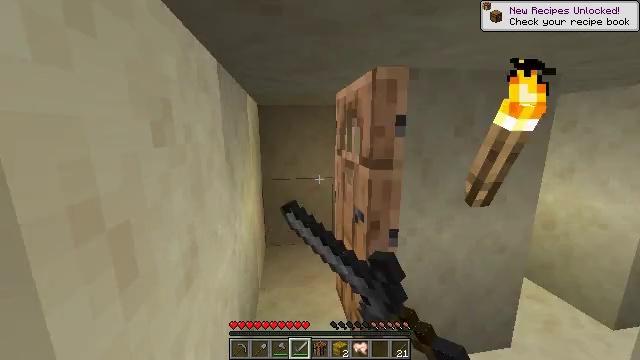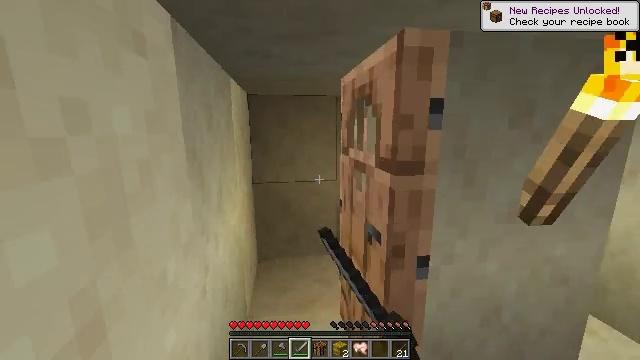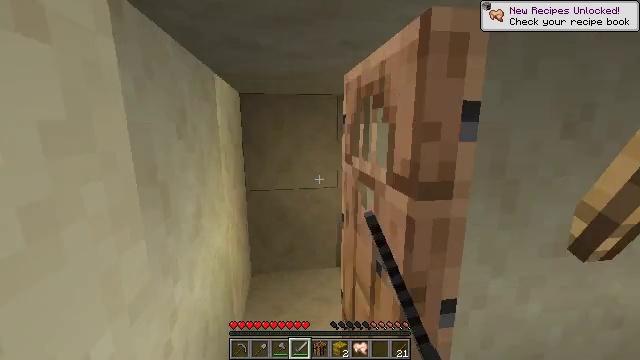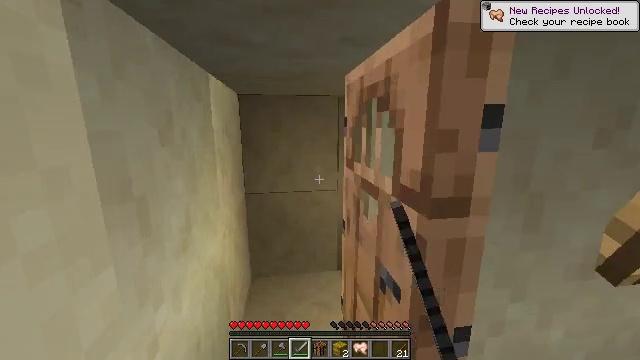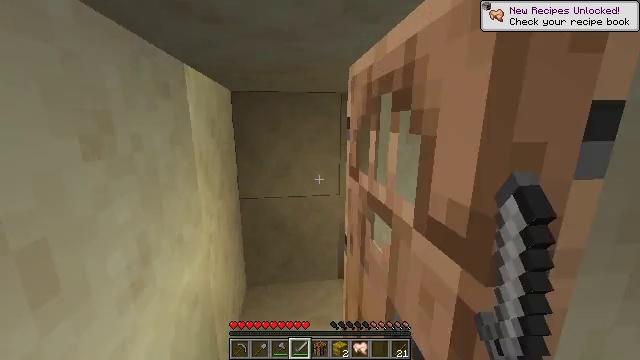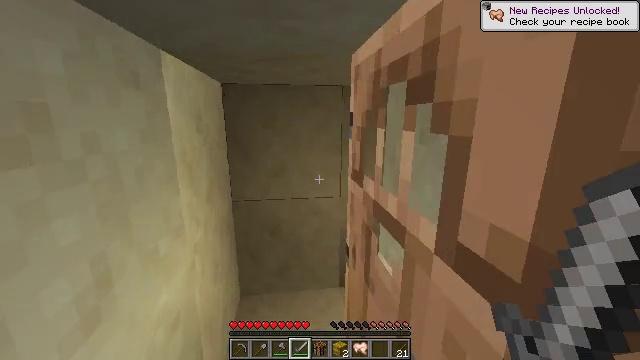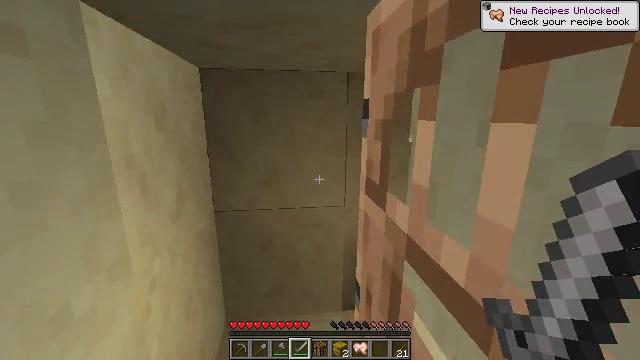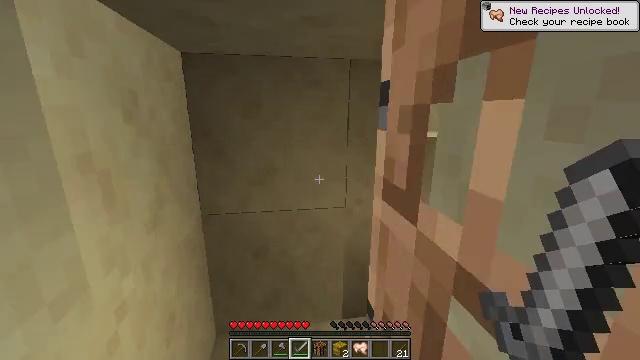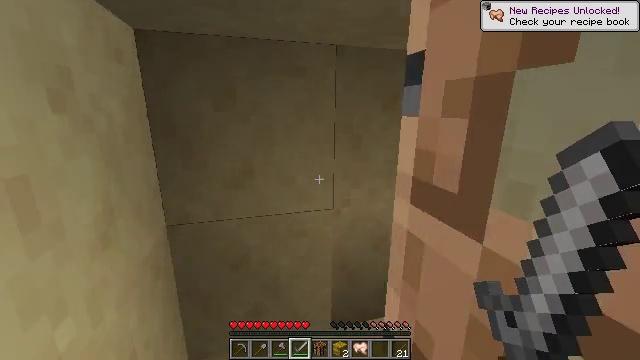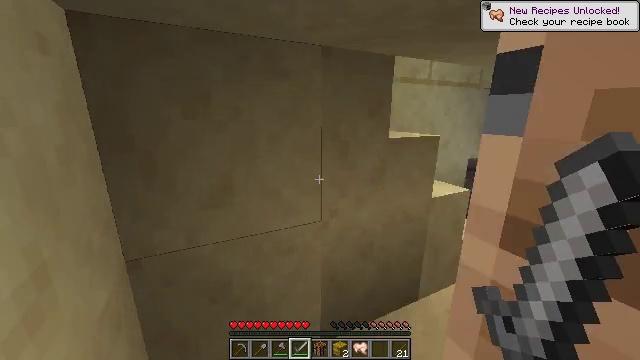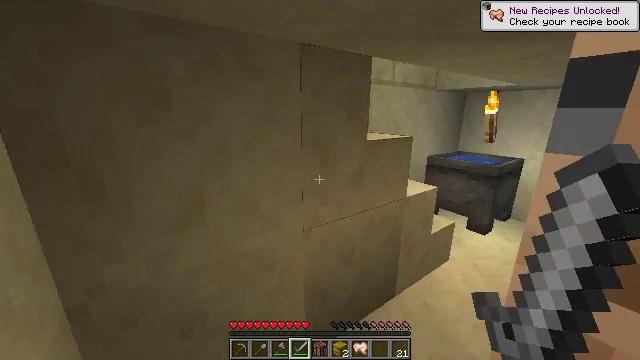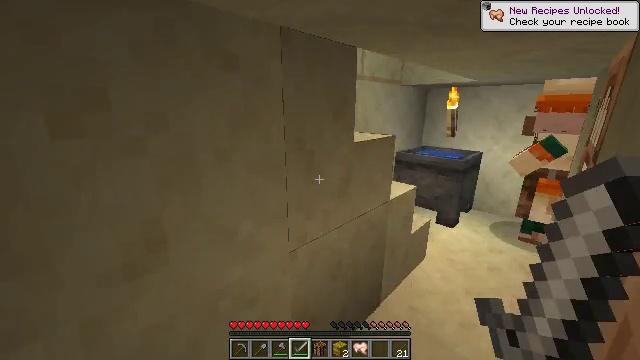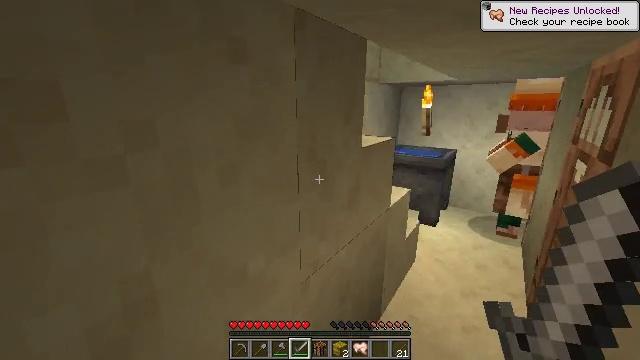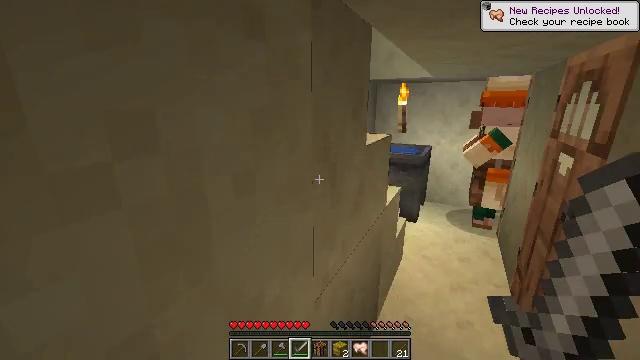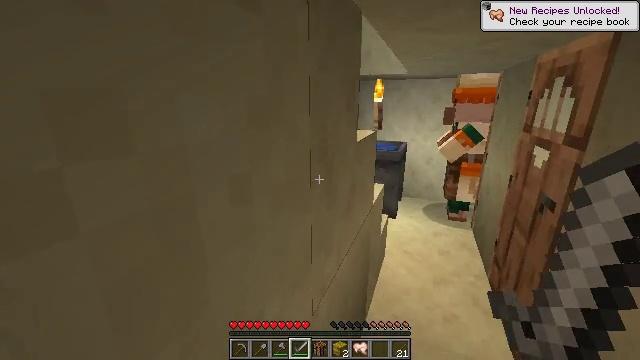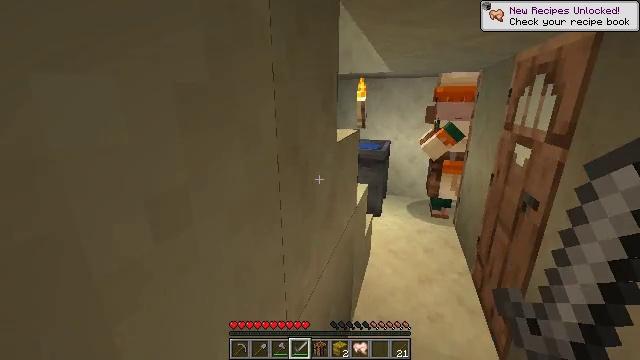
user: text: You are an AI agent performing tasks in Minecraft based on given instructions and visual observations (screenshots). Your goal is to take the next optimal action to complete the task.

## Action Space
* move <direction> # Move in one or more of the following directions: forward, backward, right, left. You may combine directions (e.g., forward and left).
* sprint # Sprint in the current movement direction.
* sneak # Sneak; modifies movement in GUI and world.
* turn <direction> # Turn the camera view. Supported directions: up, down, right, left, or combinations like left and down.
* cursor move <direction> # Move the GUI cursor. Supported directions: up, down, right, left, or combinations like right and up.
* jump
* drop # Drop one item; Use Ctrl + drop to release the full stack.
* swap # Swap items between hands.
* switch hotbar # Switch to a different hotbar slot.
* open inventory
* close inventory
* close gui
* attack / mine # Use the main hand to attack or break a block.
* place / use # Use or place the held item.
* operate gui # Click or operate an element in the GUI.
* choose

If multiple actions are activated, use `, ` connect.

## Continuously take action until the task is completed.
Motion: motion action
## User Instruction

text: Break the hay block to collect it.
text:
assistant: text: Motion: move forward, use / place
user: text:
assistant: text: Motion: move forward
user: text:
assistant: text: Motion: move forward
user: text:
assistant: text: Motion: move forward
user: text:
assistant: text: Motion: move forward
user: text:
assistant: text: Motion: move forward
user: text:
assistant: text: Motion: move forward and move left, turn right
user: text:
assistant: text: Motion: move forward and move left, turn right
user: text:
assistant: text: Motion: move forward and move left, turn right
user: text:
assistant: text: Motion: move forward and move left, turn right
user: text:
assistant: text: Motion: move forward and move left, turn right
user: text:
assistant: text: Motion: move forward and move left, turn right
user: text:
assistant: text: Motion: move forward and move left, turn right
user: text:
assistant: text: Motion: move forward, turn right
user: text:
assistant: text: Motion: move forward, turn right
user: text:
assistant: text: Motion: move forward, turn right
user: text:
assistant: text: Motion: move forward
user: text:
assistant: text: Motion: move forward and move right
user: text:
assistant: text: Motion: move forward and move right
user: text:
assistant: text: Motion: move forward and move right, turn left
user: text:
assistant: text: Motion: move forward and move right
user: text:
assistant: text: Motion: move forward and move right
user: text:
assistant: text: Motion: move forward and move right
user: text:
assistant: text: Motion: move forward and move right
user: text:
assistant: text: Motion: move forward
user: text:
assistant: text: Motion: move forward, turn right and down
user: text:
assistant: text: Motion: move forward, turn right
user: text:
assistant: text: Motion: move left, turn right, use / place
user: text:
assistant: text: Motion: move left, turn right, use / place
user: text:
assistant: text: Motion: move left, use / place